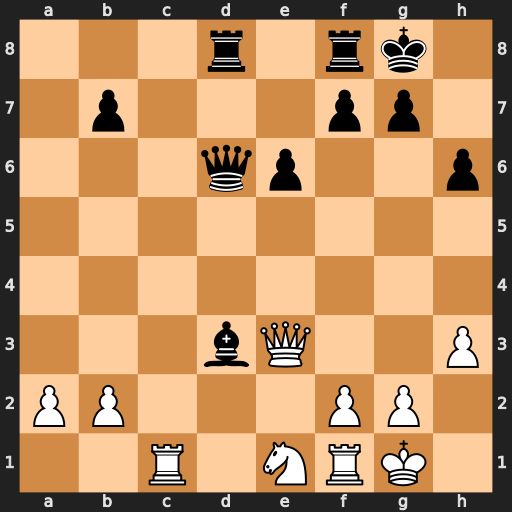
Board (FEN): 3r1rk1/1p3pp1/3qp2p/8/8/3bQ2P/PP3PP1/2R1NRK1
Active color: w
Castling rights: -
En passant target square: -
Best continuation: Rd1 Bxf1 Rxd6